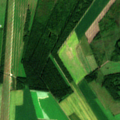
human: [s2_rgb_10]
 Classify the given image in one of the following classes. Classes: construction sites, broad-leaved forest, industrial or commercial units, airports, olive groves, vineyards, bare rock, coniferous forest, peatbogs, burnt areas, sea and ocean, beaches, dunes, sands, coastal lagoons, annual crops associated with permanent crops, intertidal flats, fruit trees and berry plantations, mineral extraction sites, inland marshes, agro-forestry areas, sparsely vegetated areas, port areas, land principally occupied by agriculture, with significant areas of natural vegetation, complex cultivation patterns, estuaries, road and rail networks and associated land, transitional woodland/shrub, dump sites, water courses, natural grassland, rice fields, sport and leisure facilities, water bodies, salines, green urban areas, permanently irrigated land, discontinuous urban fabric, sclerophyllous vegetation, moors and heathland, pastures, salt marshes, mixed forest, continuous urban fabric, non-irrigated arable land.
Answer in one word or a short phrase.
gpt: non-irrigated arable land, land principally occupied by agriculture, with significant areas of natural vegetation, broad-leaved forest